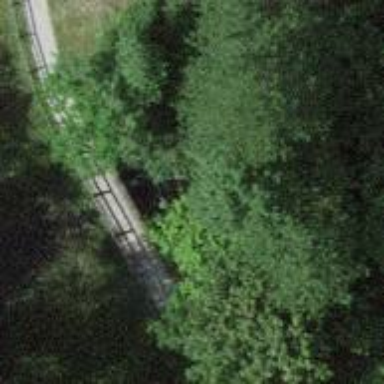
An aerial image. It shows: Path leading to bridge.